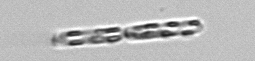
Label: Dactyliosolen_fragilissimus